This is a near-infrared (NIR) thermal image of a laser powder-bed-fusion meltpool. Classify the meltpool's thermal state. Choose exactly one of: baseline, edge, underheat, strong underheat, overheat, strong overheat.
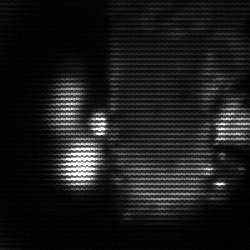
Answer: strong underheat